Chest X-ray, PA view. Patient: 44 years old, sex F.
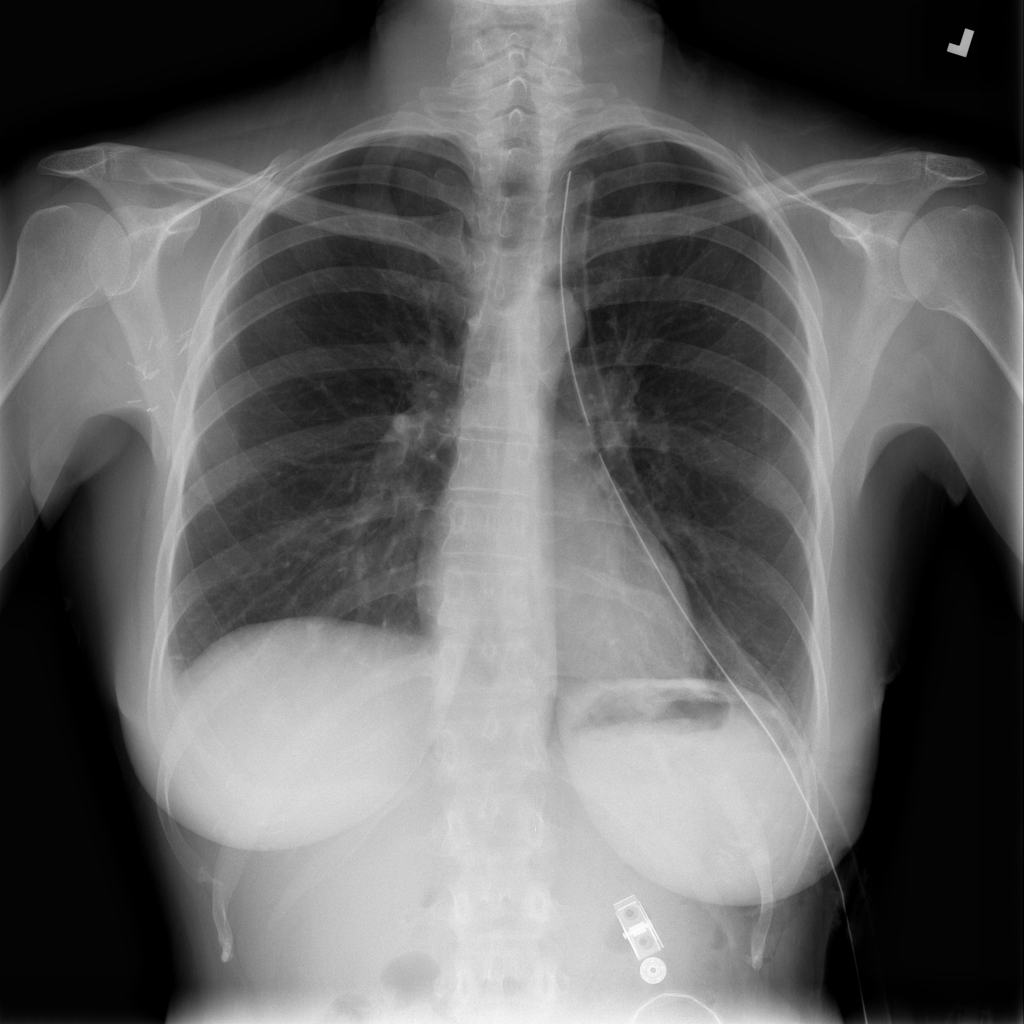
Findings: No Finding